Question: If I don't know what is the depth of a jTree what logic I can employ to construct the JTree. I have a category table in my database with parent category and child within child and so on. I want to construct the JTree with that data. Can you give me some ideas of how to do this? Following is my database structure.

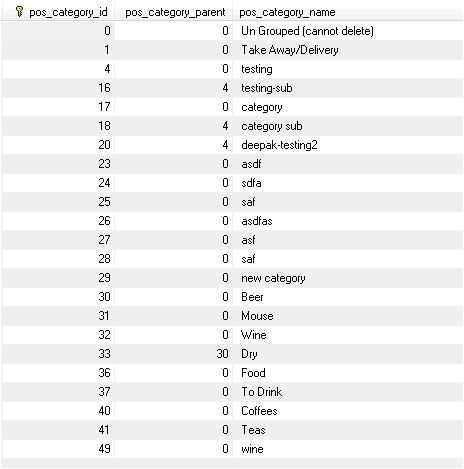
Answer: Implement your own 'TreeNode' which populates its list of the child nodes ad-hoc (by a DB query) when opening the node (i.e. upon the first call to 'children()' or 'getChildCount()') instead of constructing a Tree of 'DefaultMutableTreeNode's in advance.
Also see the <URL>